Question: I'm trying to annotate the highest value in each facet of a graph.
I can't figure out how to remove extra space at the bottom of the y axis without clipping the text above the highest value.
A) Is there a non-symmetrical version of 'scale_y_continuous(expand=c(0,0))'?
B) Or, is there a way to make ggplot include text as part of the graph range?
'''
# a simple dataset
count <- 40
data <- data.frame(
category = sample(LETTERS[1:3], count, TRUE),
x = rnorm(count),
y = abs(rnorm(count))
)
# find the highest value in each category
require(plyr)
data <- data[order(-data$y),]
topValues <- ddply(data, .(category), head, 1)
require(ggplot2)
ggplot(data) +
geom_line(aes(x=x, y=y)) +
geom_text(data=topValues, aes(x=x, y=y, label=y)) + # label the highest y value
# add vjust=-1 to put text above point if possible
facet_grid(category ~ ., scale="free") +
scale_x_continuous(expand=c(0,0)) +
scale_y_continuous(expand=c(0,0))
'''

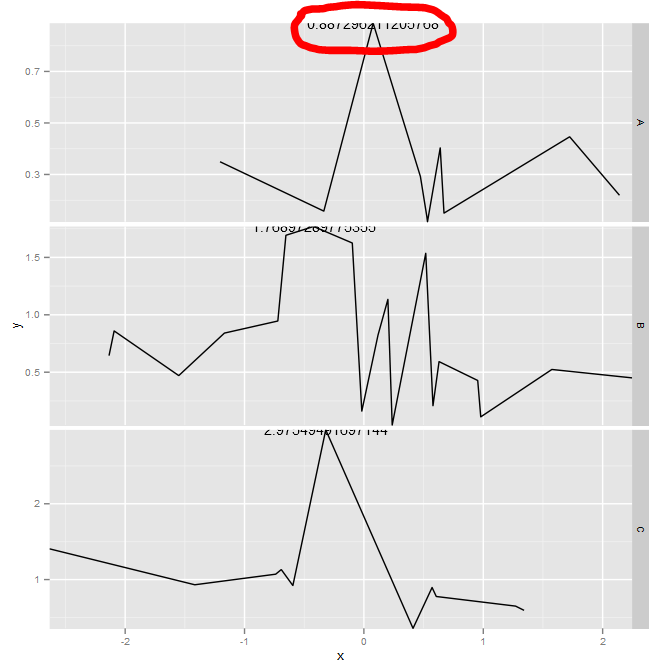
Answer: The answer comes thanks to <URL>.
Just add this call to the plot to make a blank point at the top of the text:
'''
geom_blank(data=topValues, aes(x=x, y=y*1.1, label=y))
'''